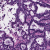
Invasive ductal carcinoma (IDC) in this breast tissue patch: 1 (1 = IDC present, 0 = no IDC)